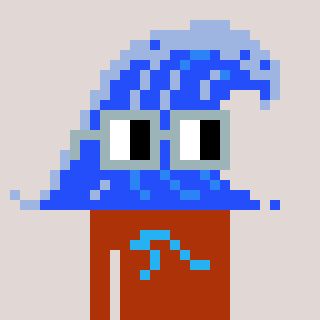
a pixel art character with square dark gray glasses, a wave-shaped head and a hotbrown-colored body on a warm background